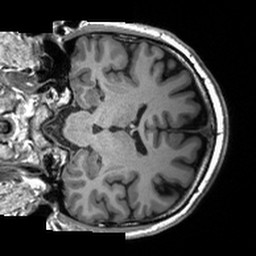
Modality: T1w
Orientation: coronal
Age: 35
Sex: male
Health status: healthy
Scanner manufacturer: siemens
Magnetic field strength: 3 T
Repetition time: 2 s
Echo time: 0.00203 s